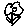
Label: flower